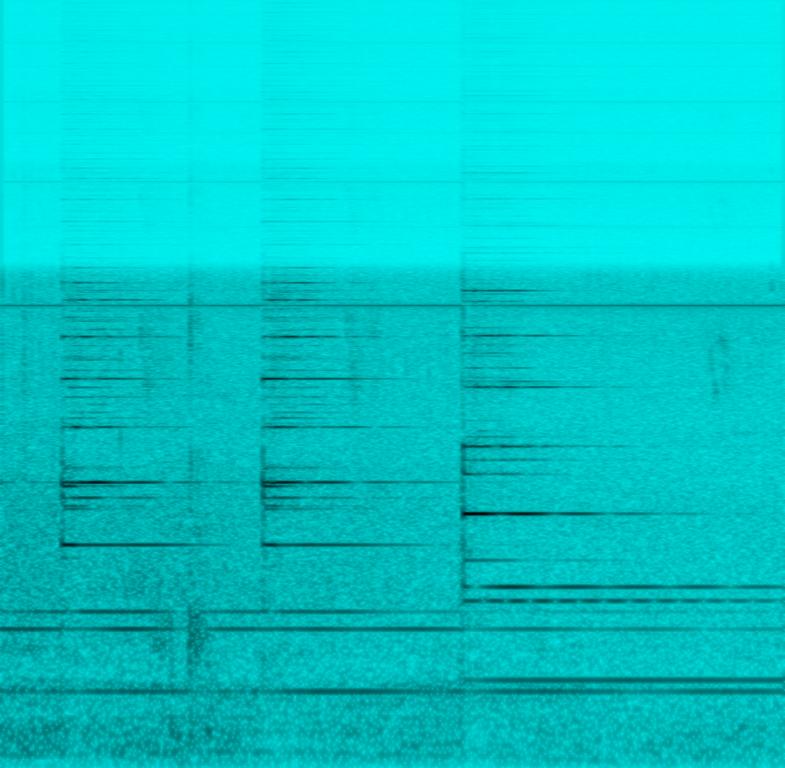
The song track is instrumental. The tempo is medium with temple bells being played to create two distinct tones with long vibrations creating clear overtones. The  soundtrack is calming and deeply religious. The audio track quality is poor with ambient environment noises.